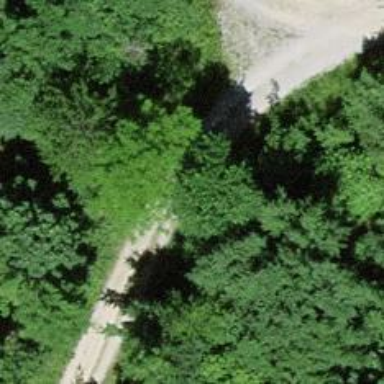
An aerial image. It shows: Gravel track road.